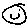
Label: smiley face